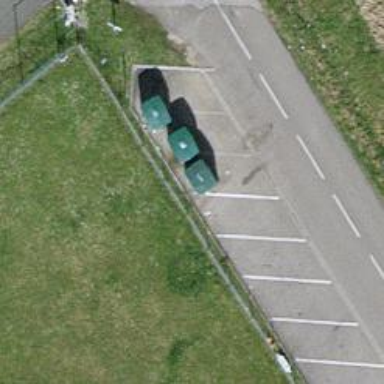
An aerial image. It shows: Recycling container for recycling.